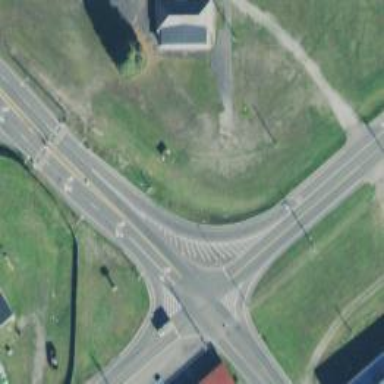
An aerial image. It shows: Secondary link road.